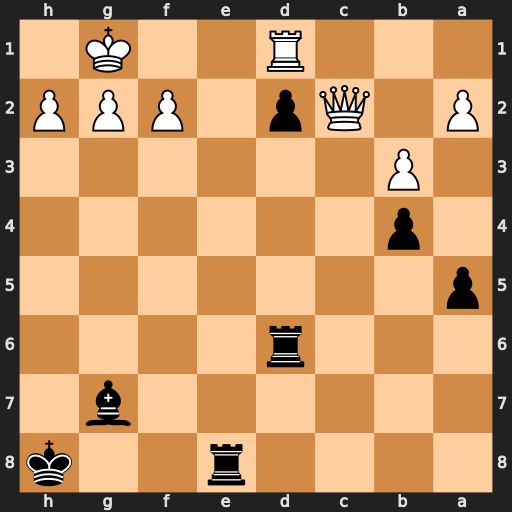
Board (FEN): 4r2k/6b1/3r4/p7/1p6/1P6/P1Qp1PPP/3R2K1
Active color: b
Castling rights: -
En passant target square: -
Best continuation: Re1+ Rxe1 dxe1=Q#